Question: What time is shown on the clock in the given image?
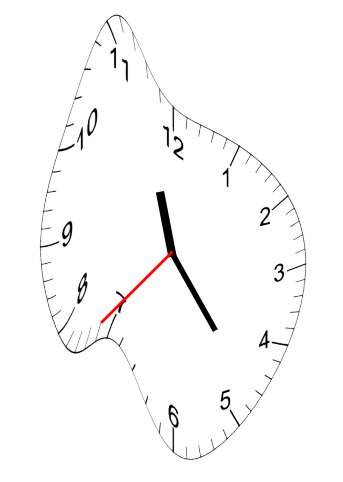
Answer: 11:23:37